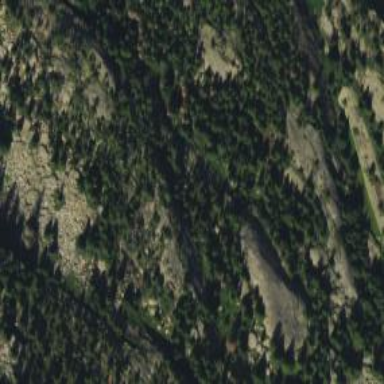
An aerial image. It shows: Landscape dominated by bare rock.